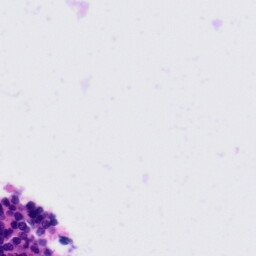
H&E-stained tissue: Tonsil